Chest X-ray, AP view. Patient: 19 years old, sex M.
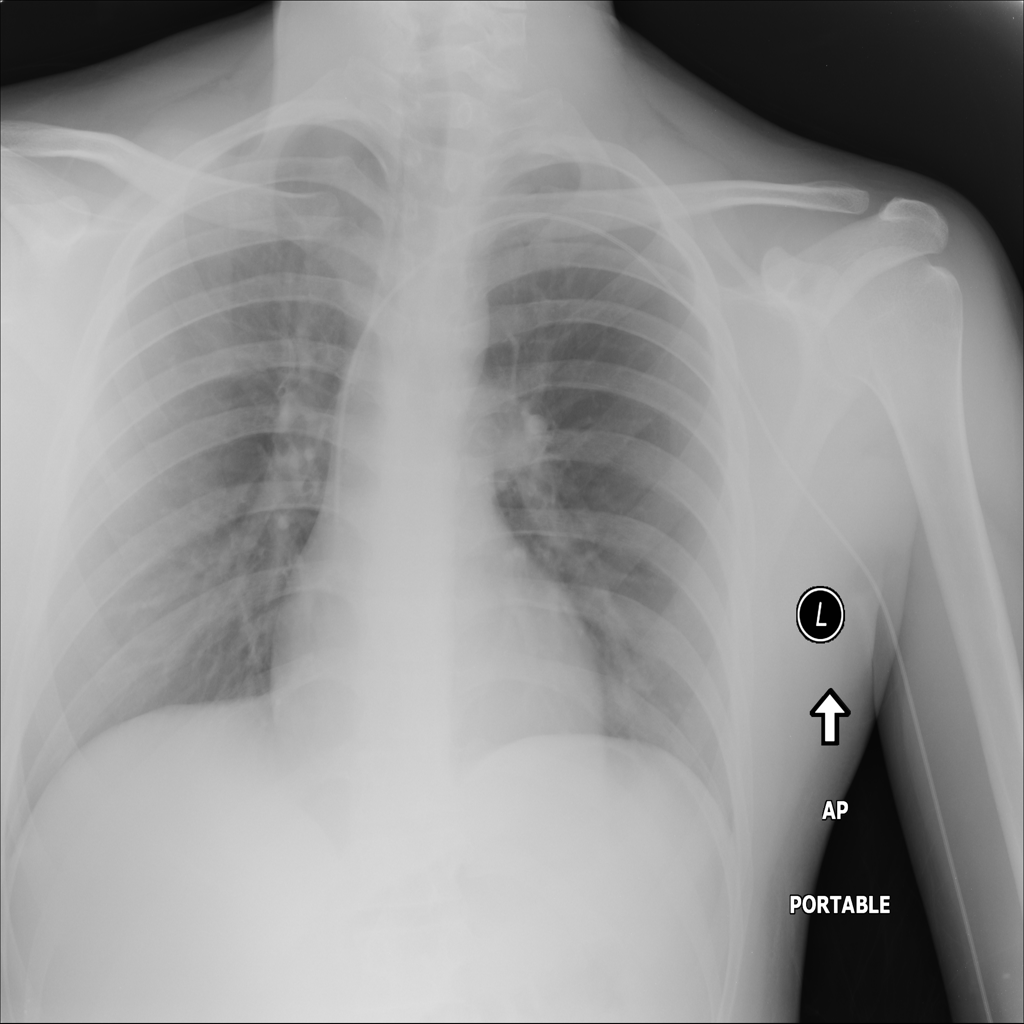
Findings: No Finding